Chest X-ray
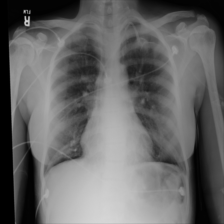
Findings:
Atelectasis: negative
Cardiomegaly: negative
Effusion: negative
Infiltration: negative
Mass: negative
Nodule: negative
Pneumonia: negative
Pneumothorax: negative
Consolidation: negative
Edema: negative
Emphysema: negative
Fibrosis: negative
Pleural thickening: negative
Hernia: negative